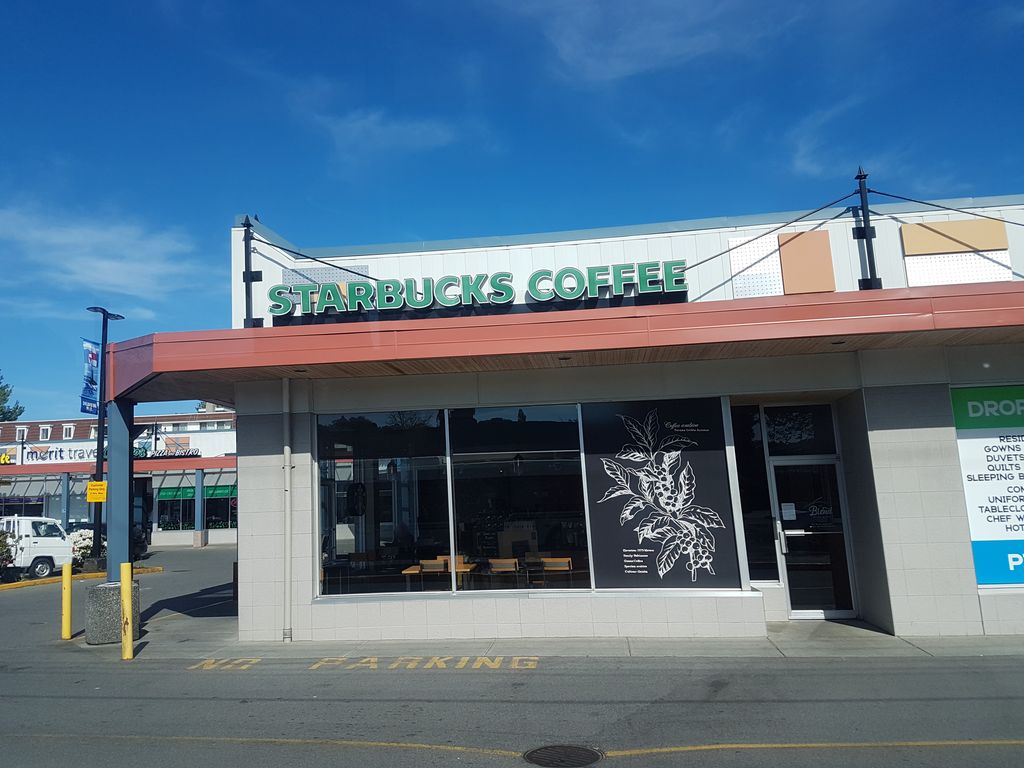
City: victoria